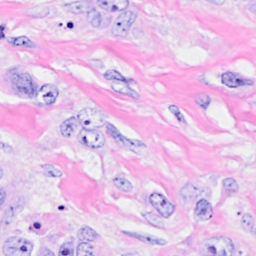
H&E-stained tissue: Breast